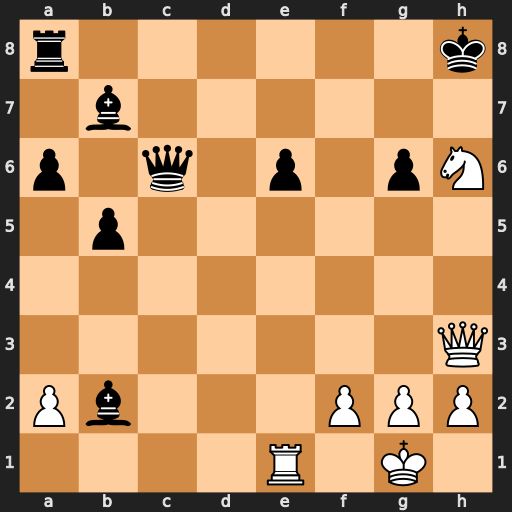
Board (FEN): r6k/1b6/p1q1p1pN/1p6/8/7Q/Pb3PPP/4R1K1
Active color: w
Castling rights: -
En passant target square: -
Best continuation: Nf5+ Kg8 Ne7+ Kf8 Nxc6